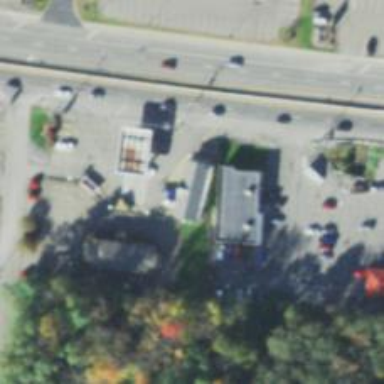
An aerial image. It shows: Convenience shop.